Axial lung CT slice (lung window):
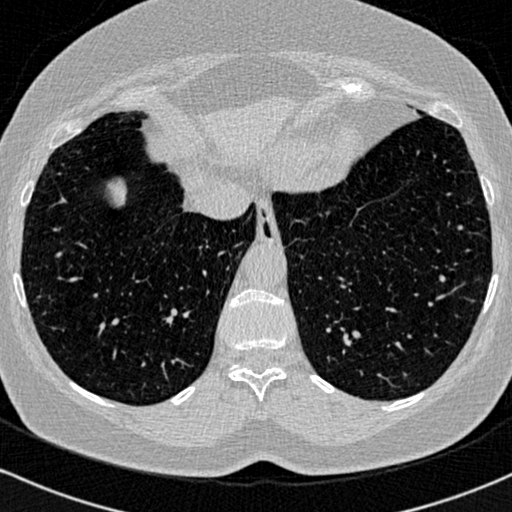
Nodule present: no